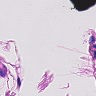
Metastatic tissue present: no